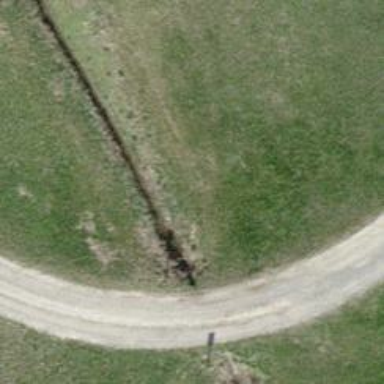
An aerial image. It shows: Culvert tunnel.